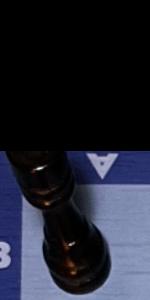
Label: Rook_Black